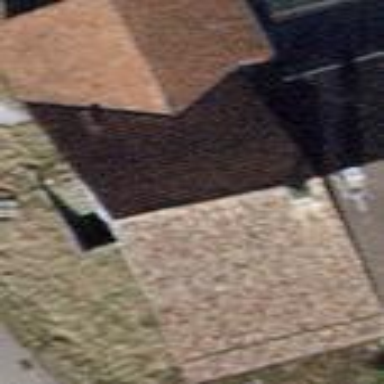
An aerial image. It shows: Building with tile roof.